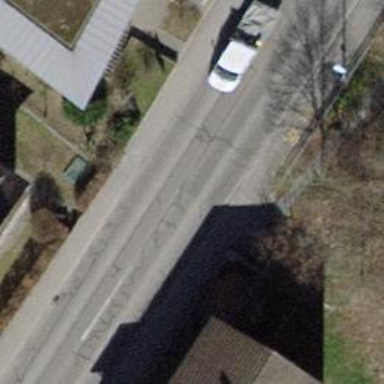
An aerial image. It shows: Tertiary road with asphalt surface including cycle lane.